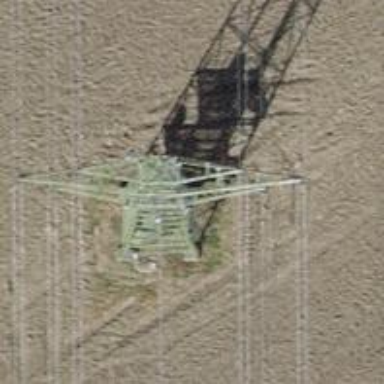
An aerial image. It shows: Power tower.